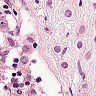
Metastatic tissue present: yes